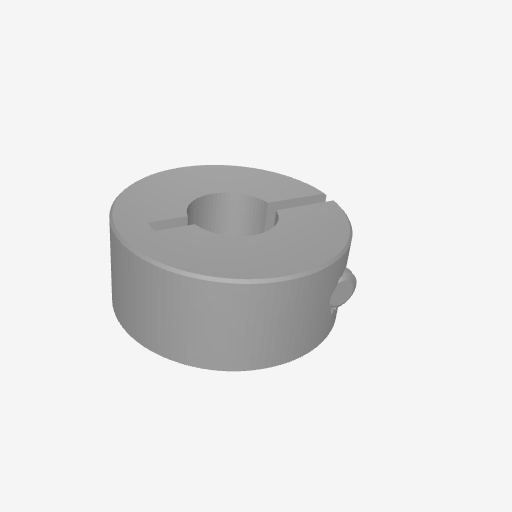
Part: ClampingCollar8ID